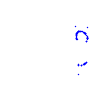
Particle: proton